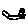
Label: cat